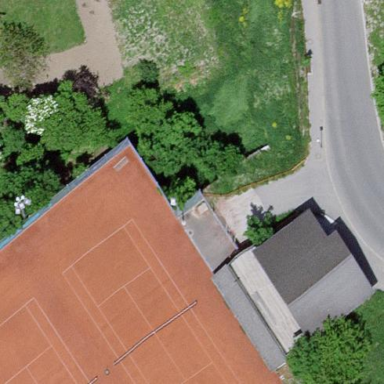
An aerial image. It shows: Sports centre building.